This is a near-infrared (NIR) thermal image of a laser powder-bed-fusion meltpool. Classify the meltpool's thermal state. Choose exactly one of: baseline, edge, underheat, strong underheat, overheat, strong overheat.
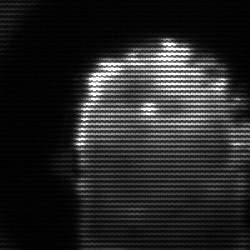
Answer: baseline